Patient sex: M
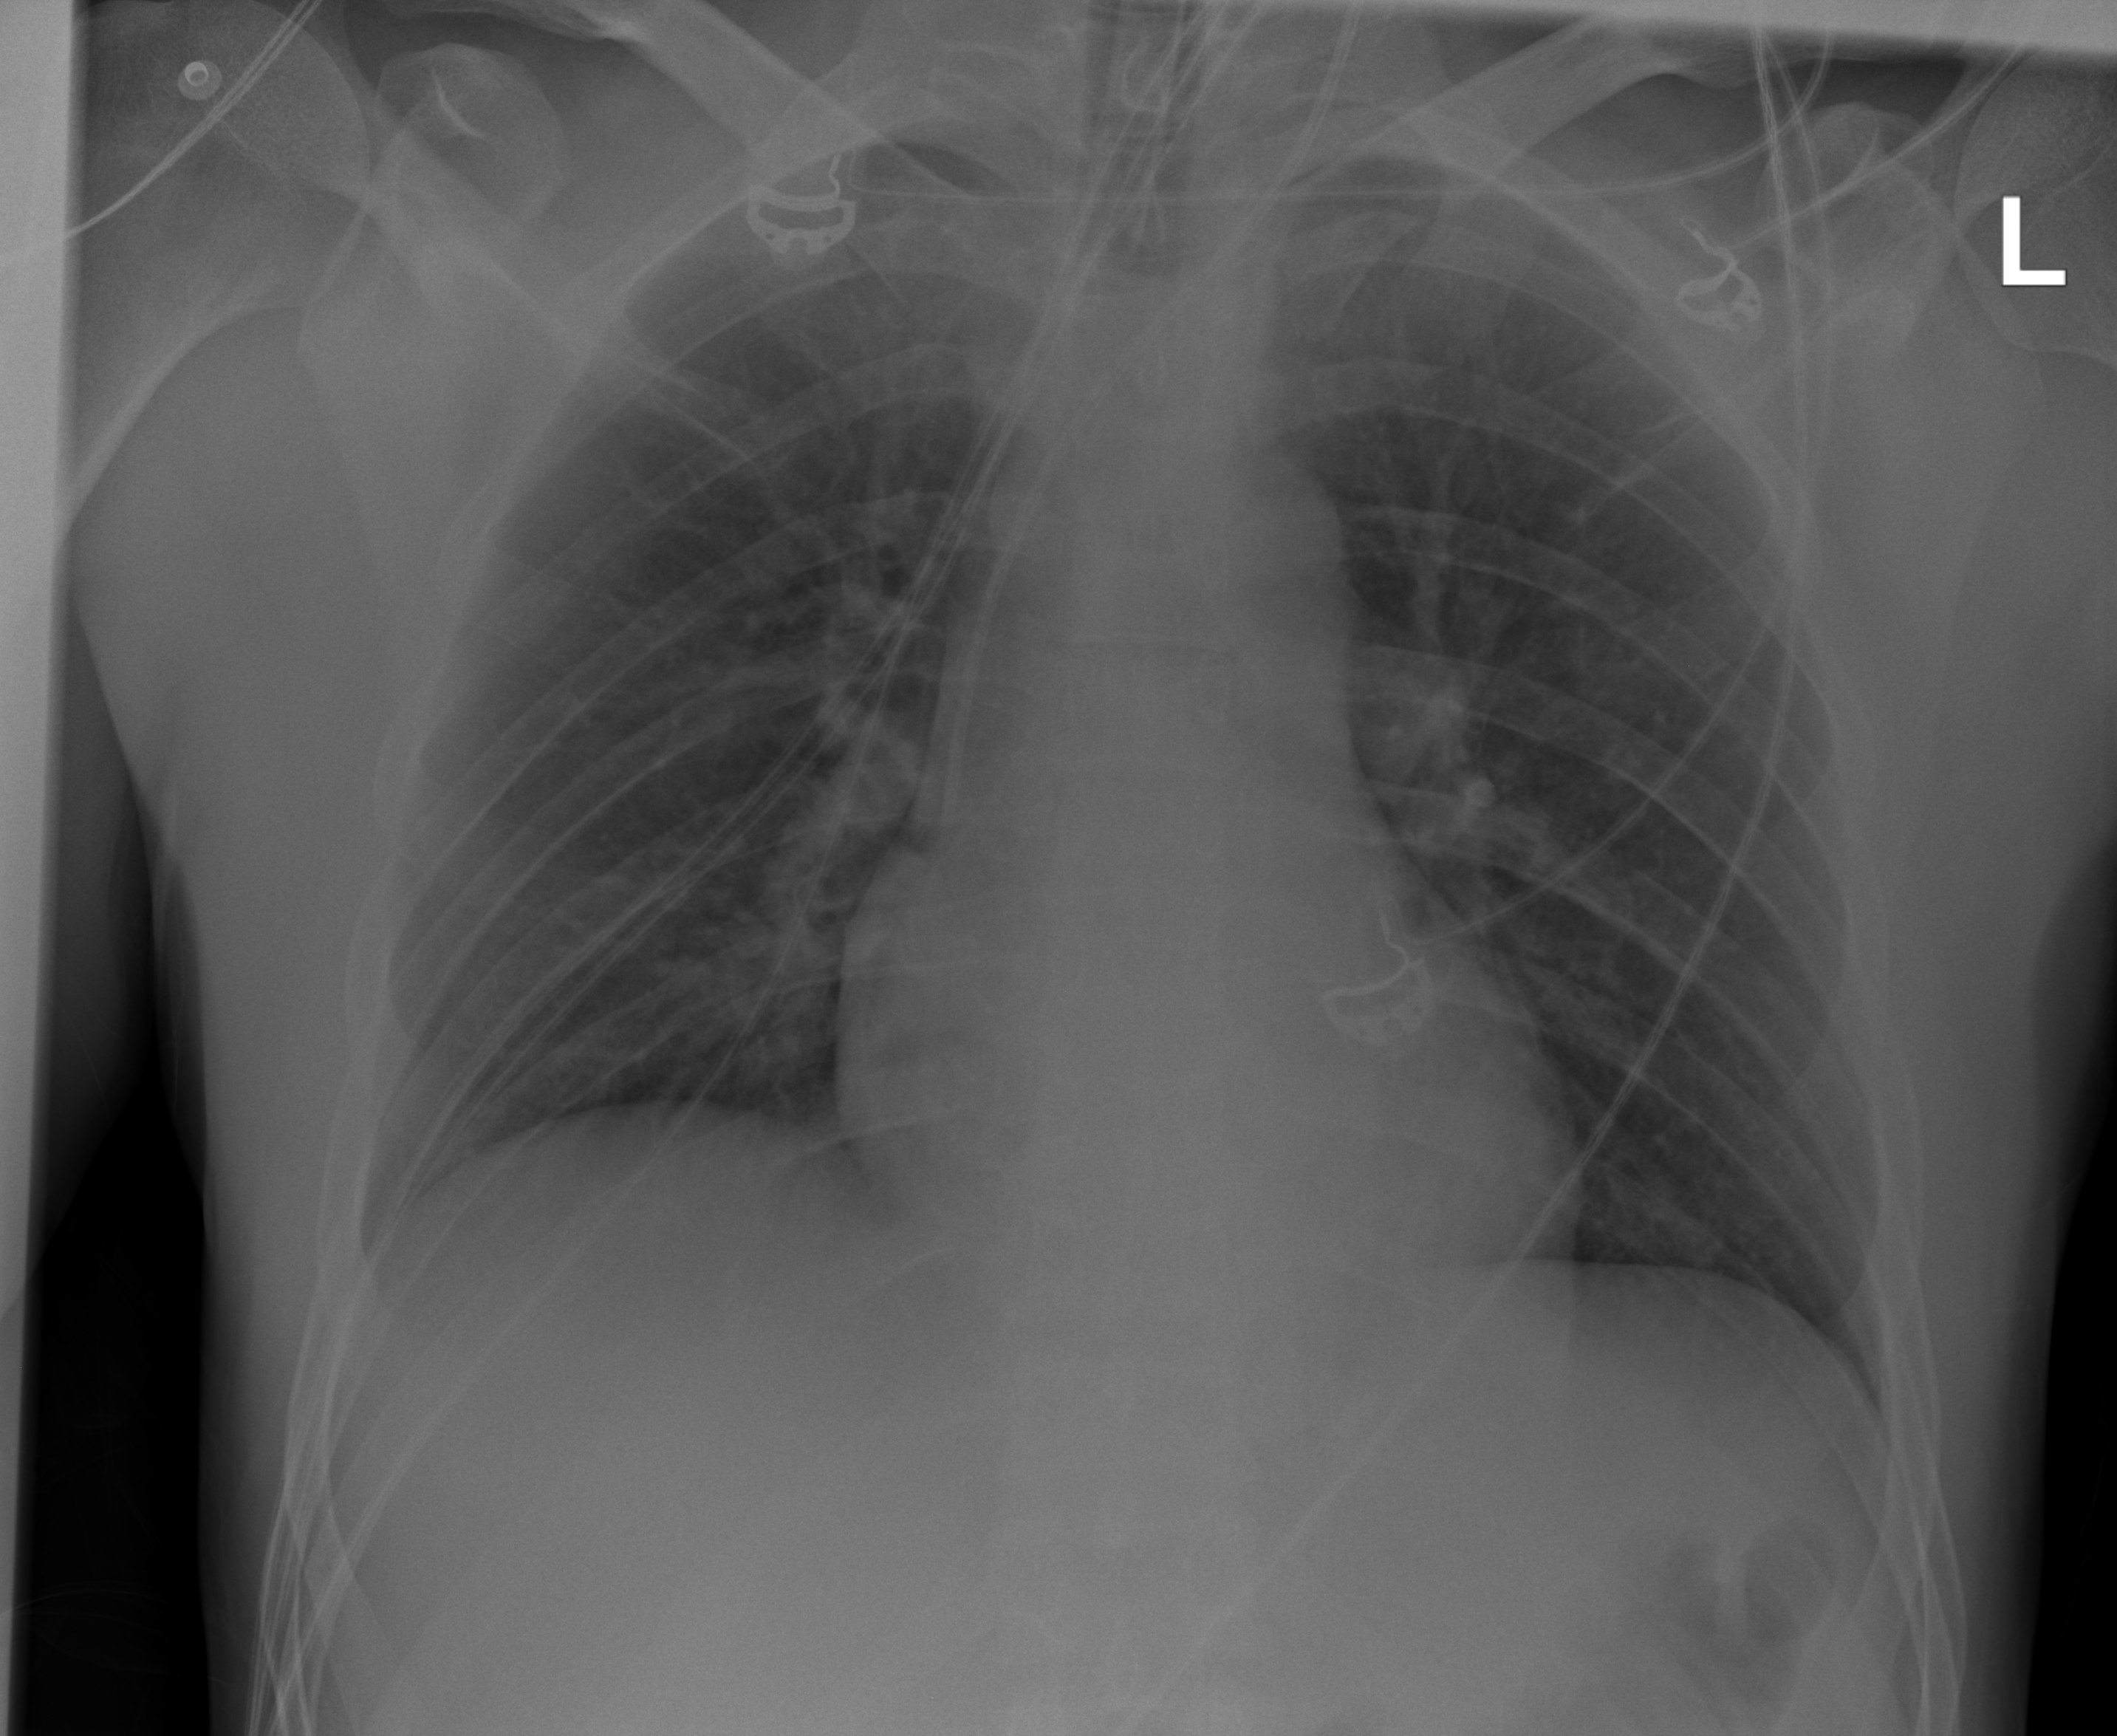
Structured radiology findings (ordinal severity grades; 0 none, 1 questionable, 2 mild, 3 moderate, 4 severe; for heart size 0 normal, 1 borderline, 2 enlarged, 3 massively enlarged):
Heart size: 0
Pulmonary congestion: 1
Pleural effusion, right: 0
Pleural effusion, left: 0
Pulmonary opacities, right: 2
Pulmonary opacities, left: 0
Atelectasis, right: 0
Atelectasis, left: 0